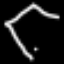
Label: diamond